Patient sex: M
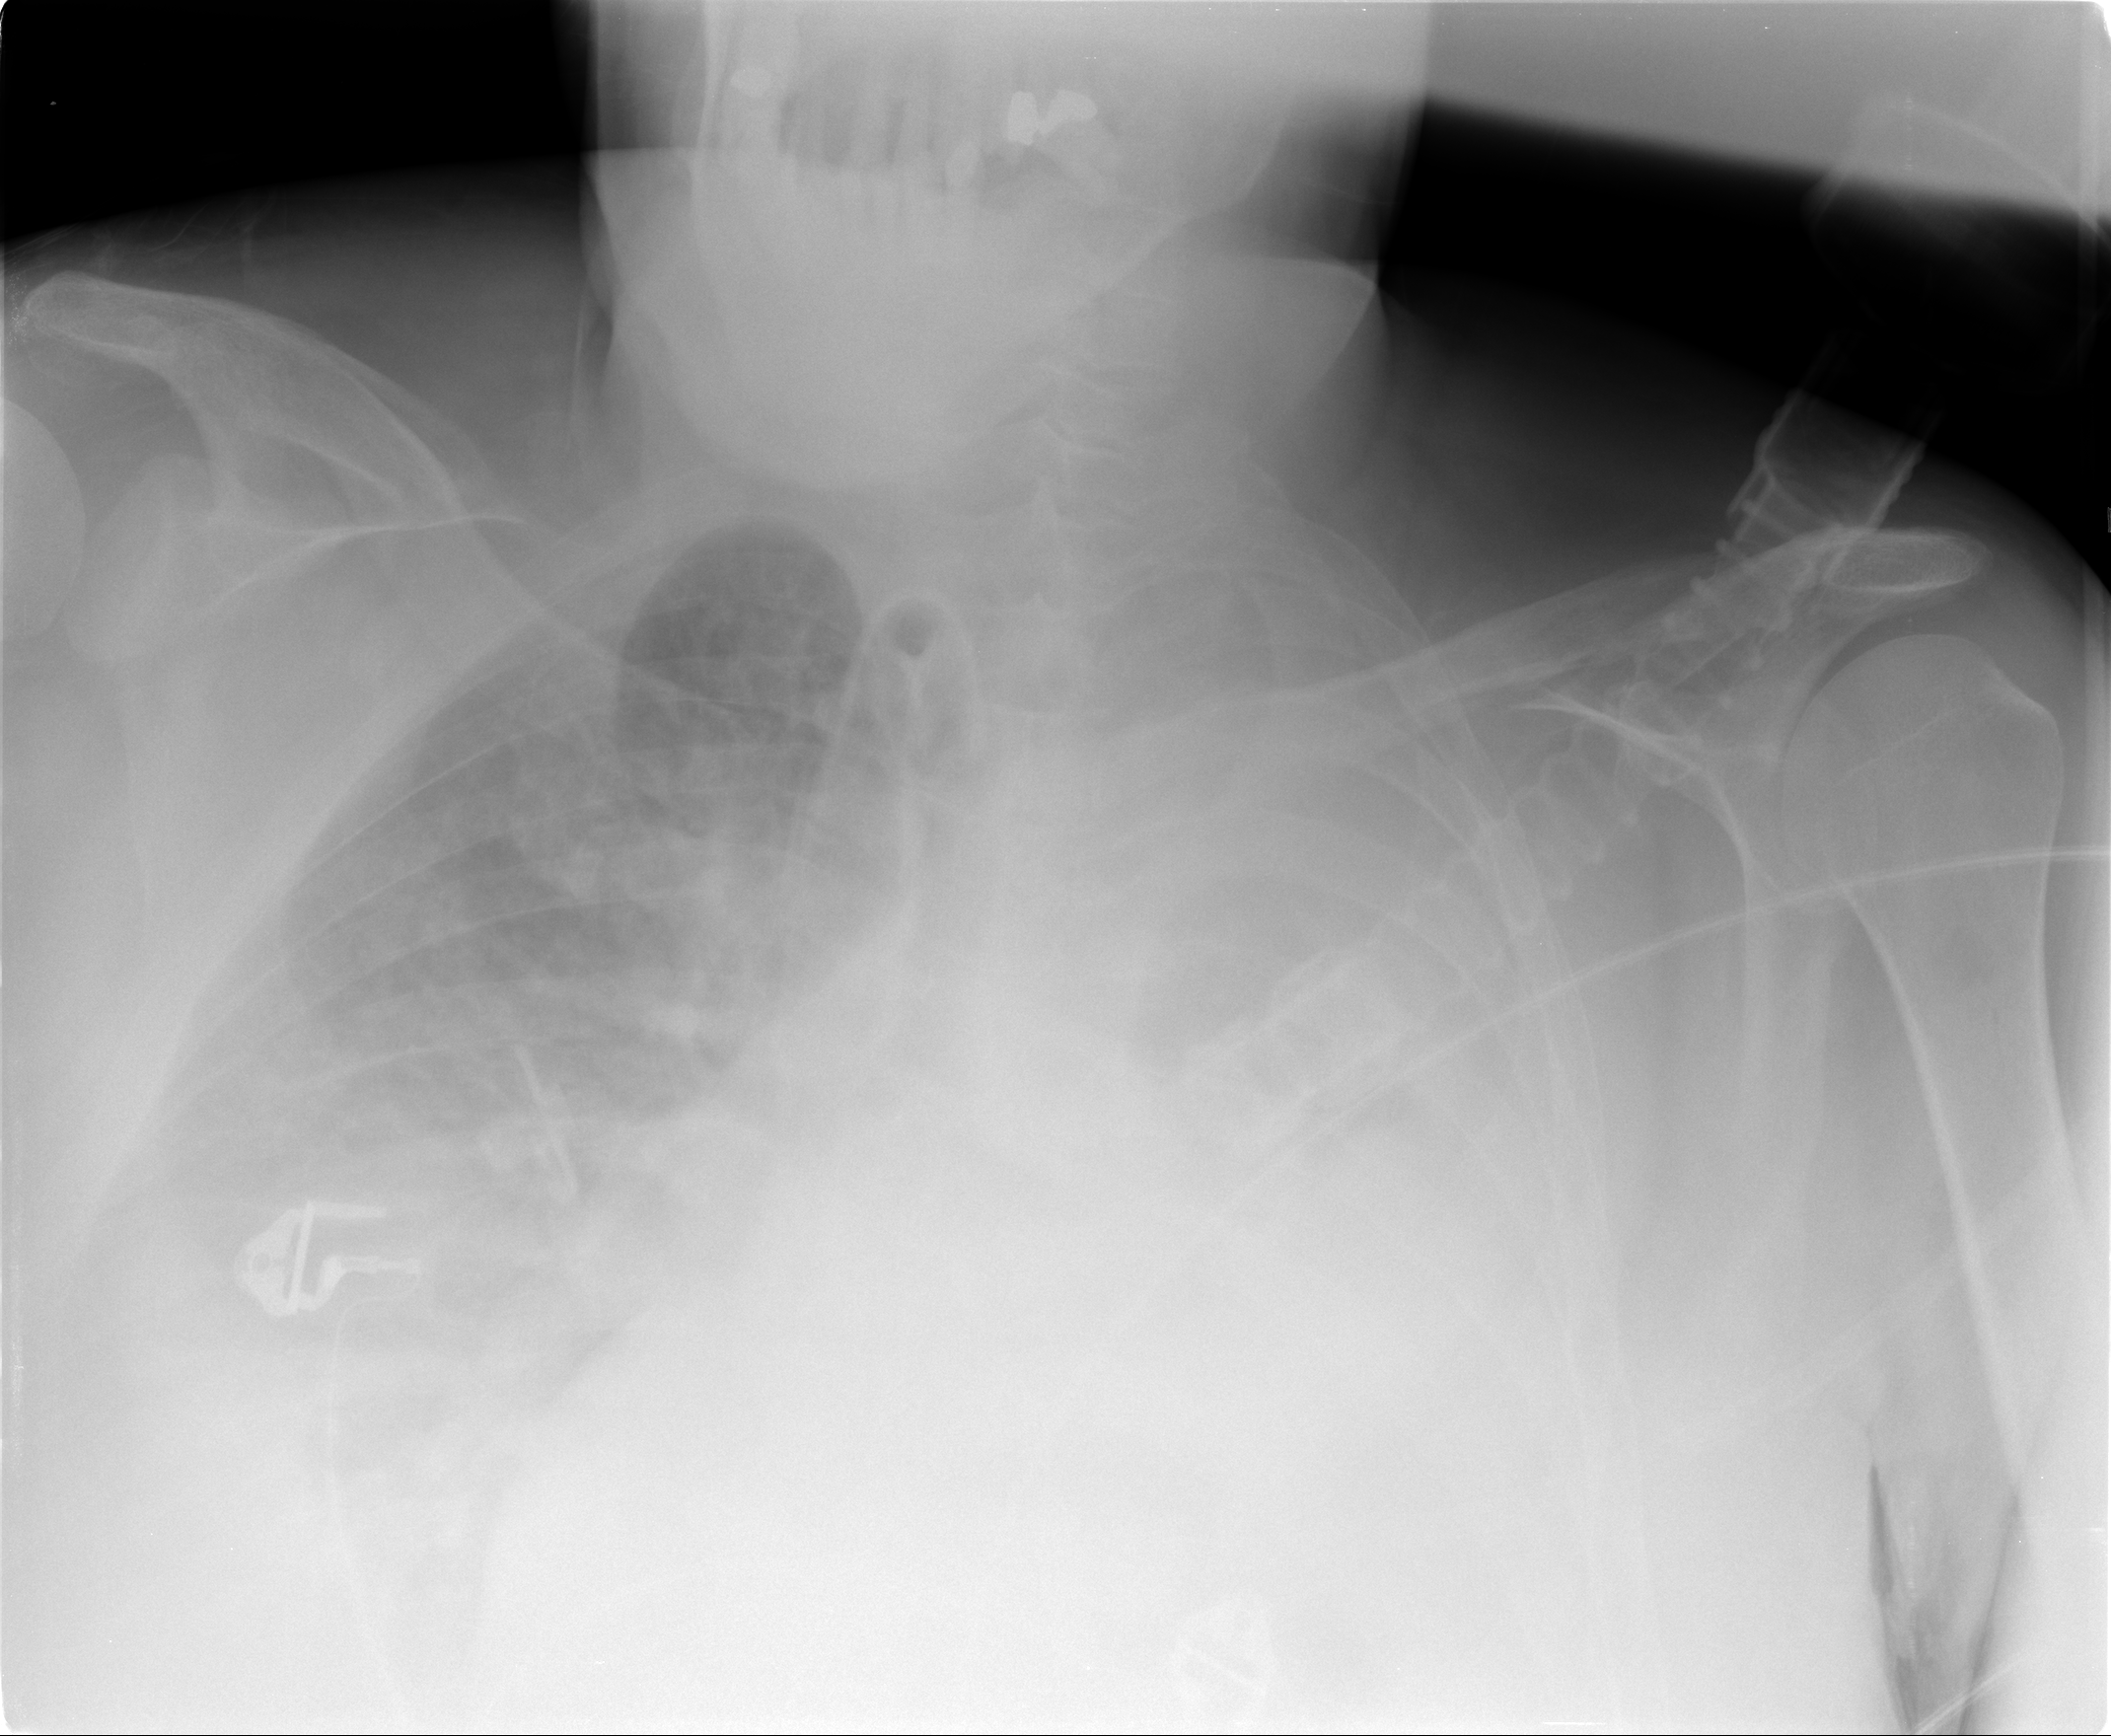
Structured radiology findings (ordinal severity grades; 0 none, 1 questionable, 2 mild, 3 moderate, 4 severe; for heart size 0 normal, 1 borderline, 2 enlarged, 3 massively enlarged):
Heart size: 1
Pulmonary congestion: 2
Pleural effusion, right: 2
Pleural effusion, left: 4
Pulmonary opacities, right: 2
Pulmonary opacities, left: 1
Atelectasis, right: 2
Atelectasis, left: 4